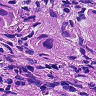
Metastatic tissue present: yes